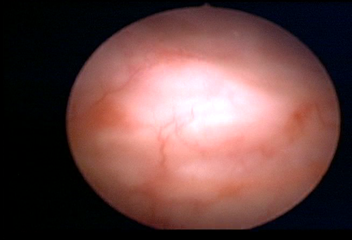
Modality: WLC
Class: Normal mucosa
Bladder cancer association: No